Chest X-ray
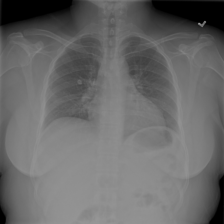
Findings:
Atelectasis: negative
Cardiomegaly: negative
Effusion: negative
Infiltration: negative
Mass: negative
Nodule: negative
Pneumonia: negative
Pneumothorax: negative
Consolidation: negative
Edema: negative
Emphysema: negative
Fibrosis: negative
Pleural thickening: negative
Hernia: negative